Question: Here's a JFrame which I intended to show with a series of JLabels with the following properties:
- - - - -
But I get this instead:

The blue text, stacked vertically, green border work OK but the white background and centered horizontally do not. I also would have thought the labels would span the entire width of the JPanel.
What am I doing wrong?
---
edit: Missed <URL> about background color. So my remaining question is about BoxLayout and the positioning of components in the other axis.
---
'''
import java.awt.Color;
import javax.swing.BorderFactory;
import javax.swing.BoxLayout;
import javax.swing.JFrame;
import javax.swing.JLabel;
import javax.swing.JPanel;
import javax.swing.SwingConstants;
public class BoxLayoutLabelsTest extends JFrame
{
public BoxLayoutLabelsTest(String title)
{
super(title);
JPanel panel = new JPanel();
panel.setLayout(new BoxLayout(panel, BoxLayout.Y_AXIS));
addLabel(panel, "Hydrogen");
addLabel(panel, "Helium");
addLabel(panel, "Lithium");
addLabel(panel, "Beryllium");
addLabel(panel, "Boron");
setContentPane(panel);
pack();
setDefaultCloseOperation(EXIT_ON_CLOSE);
}
static private void addLabel(JPanel panel, String text) {
JLabel label = new JLabel(text);
label.setBorder(BorderFactory.createLineBorder(Color.GREEN));
label.setBackground(Color.WHITE);
label.setForeground(Color.BLUE);
label.setHorizontalAlignment(SwingConstants.CENTER);
panel.add(label);
}
public static void main(String[] args) {
new BoxLayoutLabelsTest("BoxLayoutLabelsTest").setVisible(true);
}
}
'''
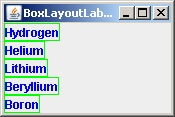
Answer: Add the following line into 'addLabel()':
'''
label.setAlignmentX(CENTER_ALIGNMENT);
'''
See <URL> for complete example.
## Added later:
I've found straightforward solution:
'''
label.setMaximumSize(new Dimension(200, 200));
//label.setAlignmentX(CENTER_ALIGNMENT);//aligns label itself
label.setHorizontalAlignment(SwingConstants.CENTER);//aligns text inside the label
'''
This also works, but your solution with BorderLayout seems more appropriate.